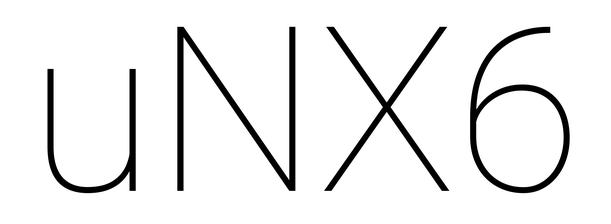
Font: Roboto_Thin